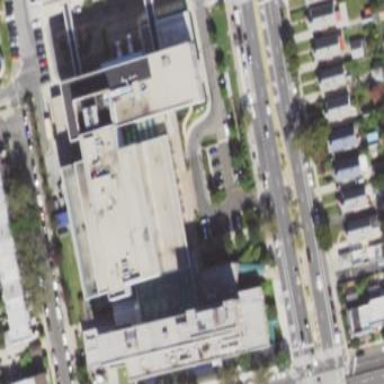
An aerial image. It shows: Hospital building.